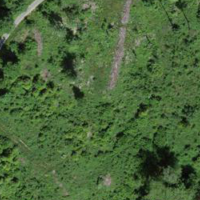
EUNIS habitat code: 43
Species observed at this site:
Lonicera periclymenum